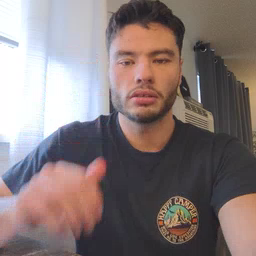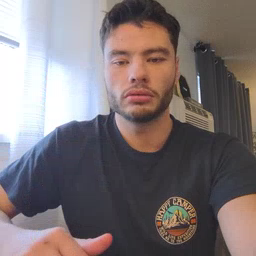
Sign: why